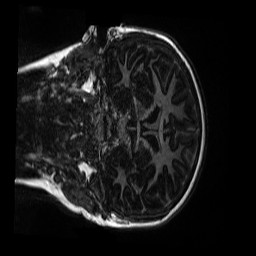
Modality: MP2RAGE
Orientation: coronal
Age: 9
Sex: female
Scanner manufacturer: siemens
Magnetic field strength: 3 T
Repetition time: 4 s
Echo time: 0.00303 s